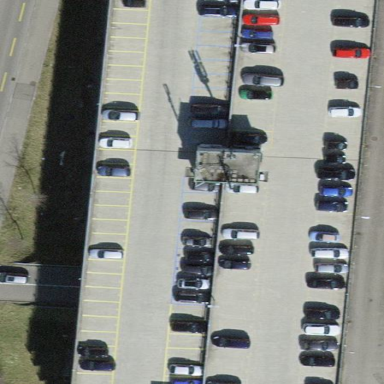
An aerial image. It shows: Multi-storey parking building.